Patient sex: M
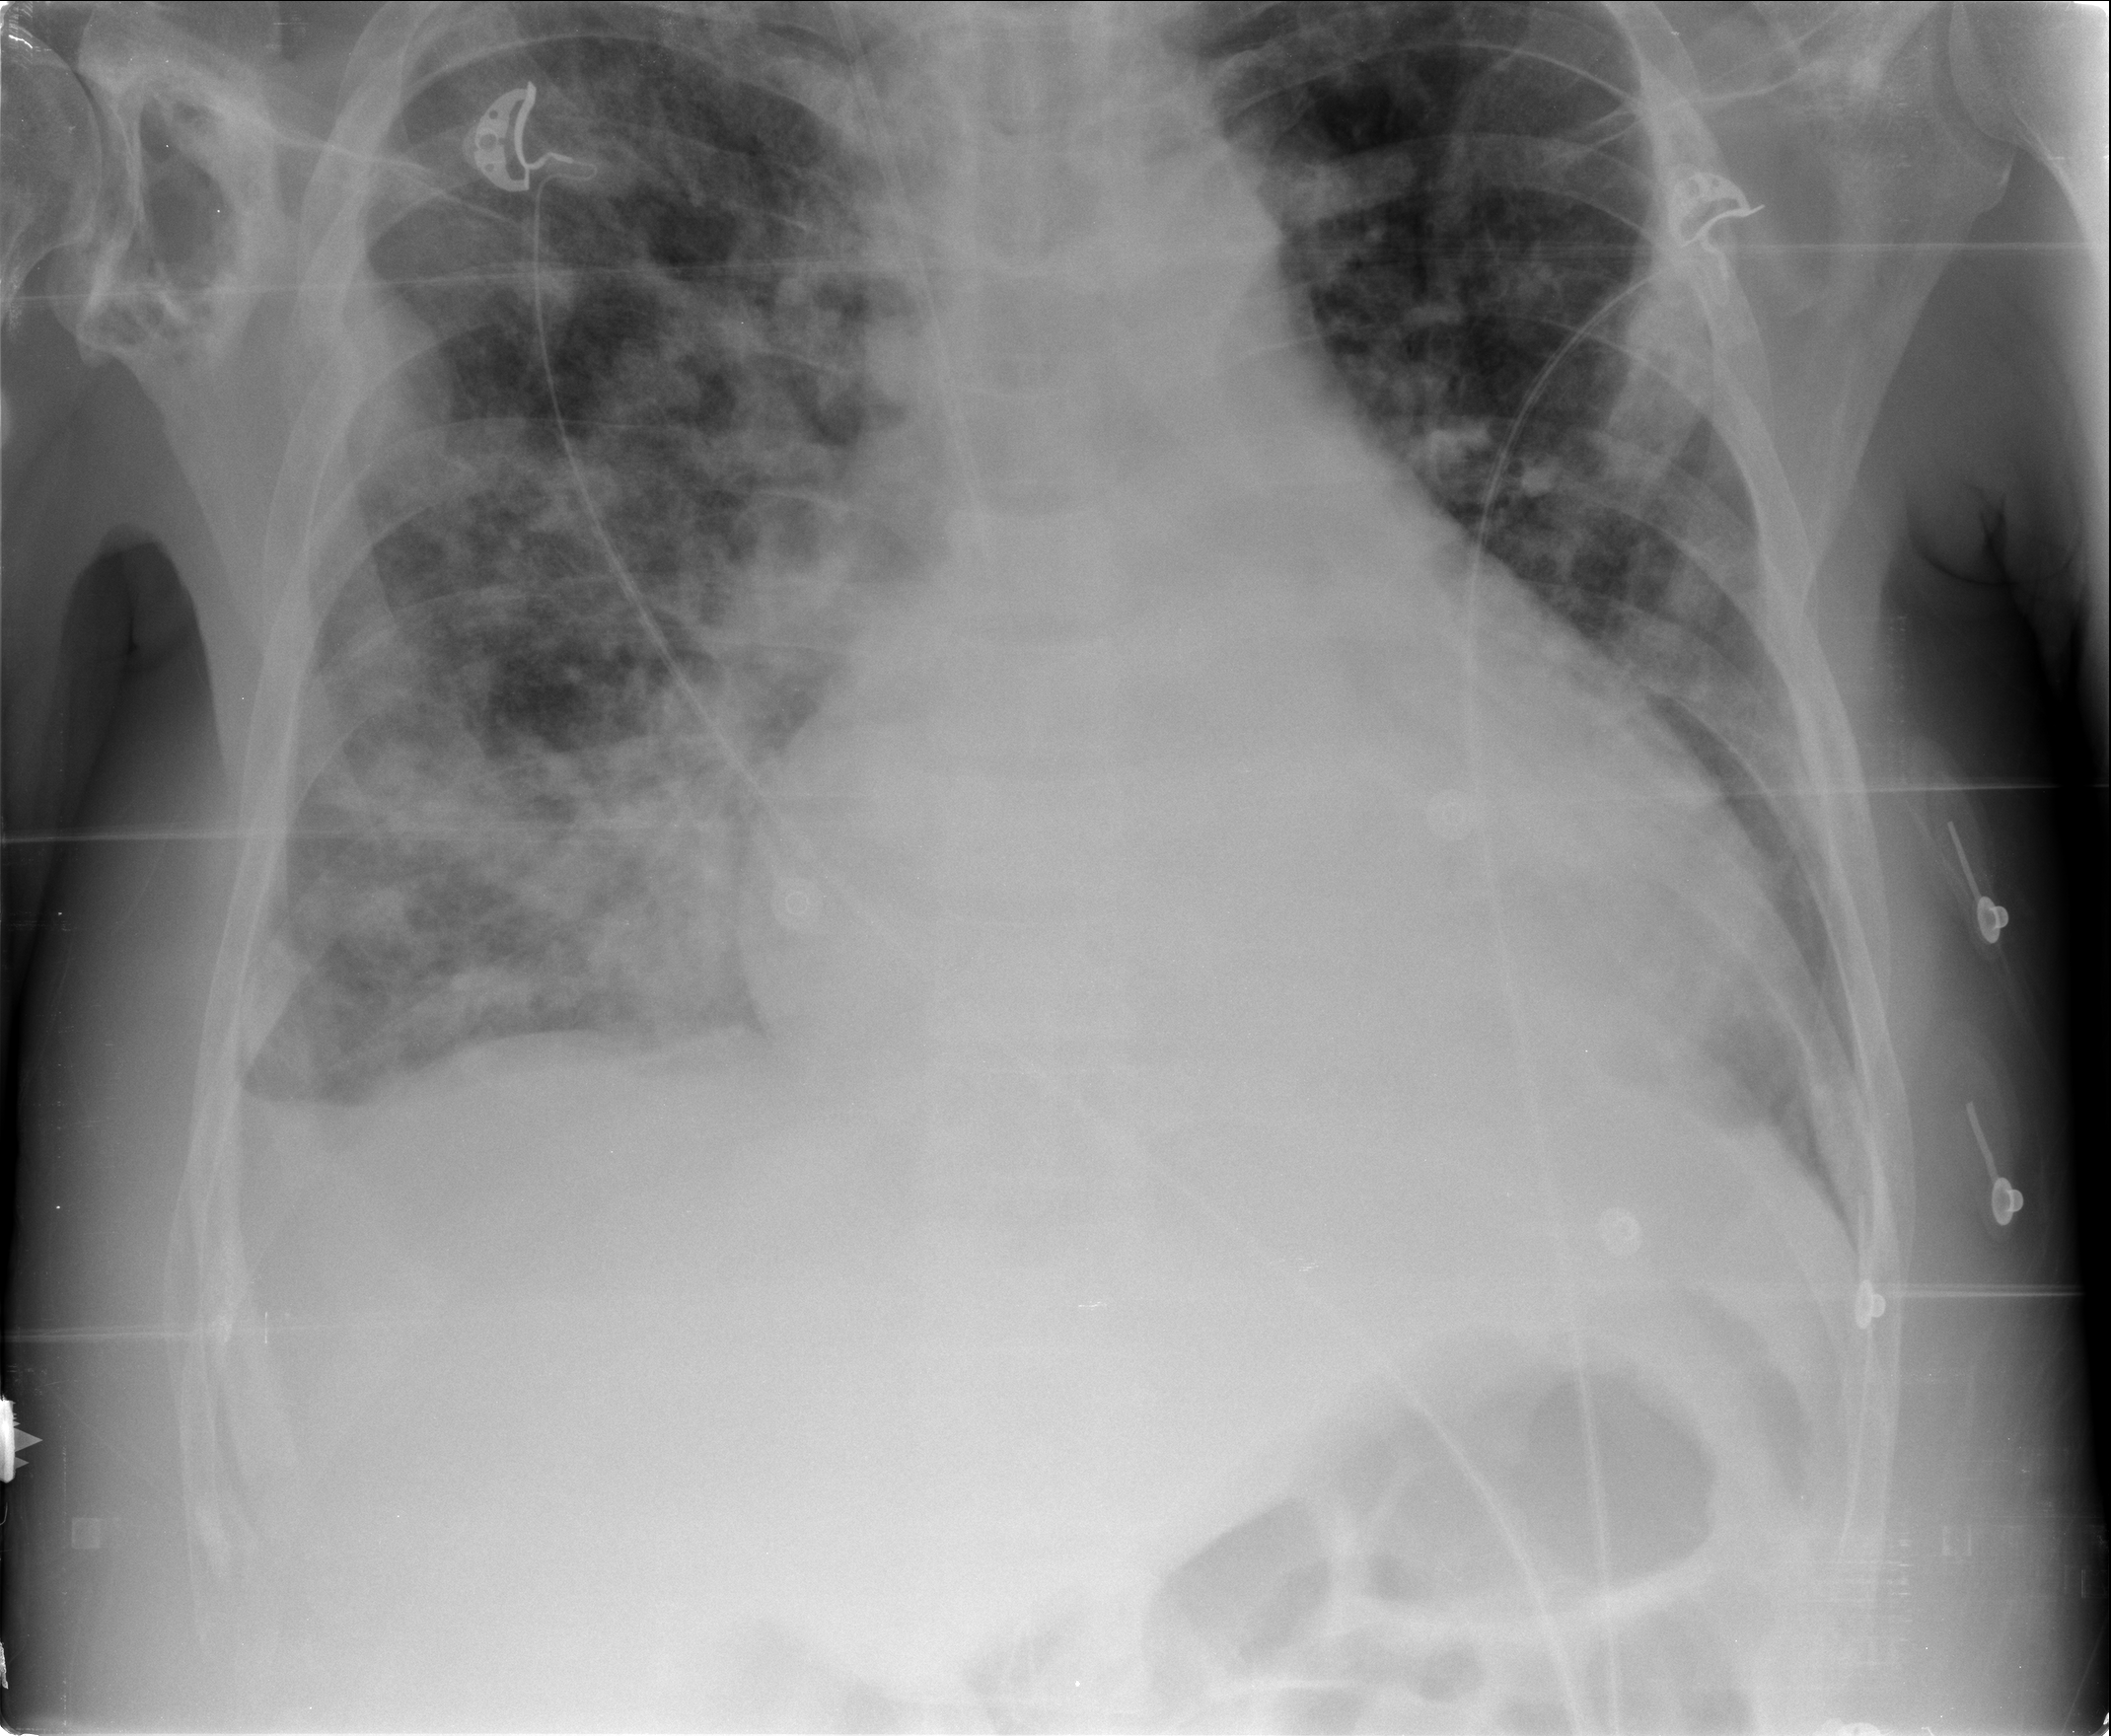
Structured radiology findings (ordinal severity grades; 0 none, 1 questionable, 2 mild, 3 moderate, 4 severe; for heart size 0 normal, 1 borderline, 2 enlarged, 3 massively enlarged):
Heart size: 2
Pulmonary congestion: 3
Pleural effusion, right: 3
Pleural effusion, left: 2
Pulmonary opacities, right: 4
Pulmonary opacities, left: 3
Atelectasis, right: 3
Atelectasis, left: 2